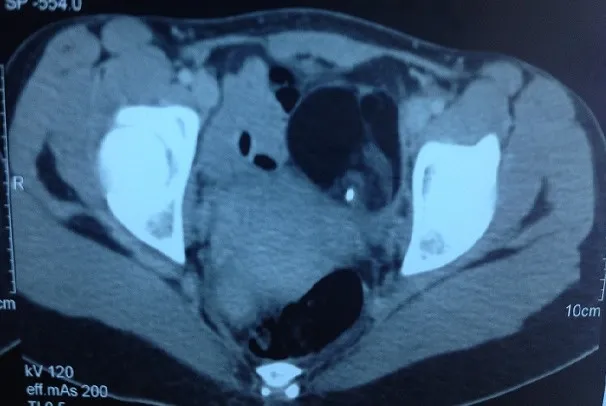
Pelvic CT showing ovarian teratoma measuring 66x 53 mm with lobulated contours, fat density and calcifications.
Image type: radiology (ct)